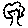
Label: tree